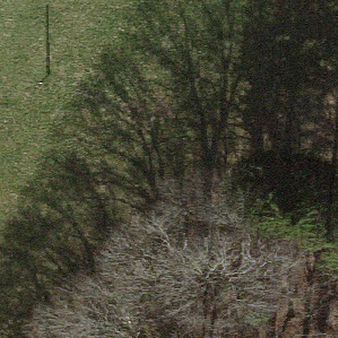
Label: other